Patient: sex M, age 48
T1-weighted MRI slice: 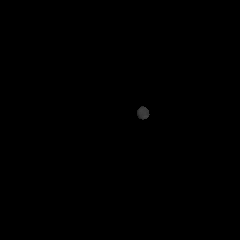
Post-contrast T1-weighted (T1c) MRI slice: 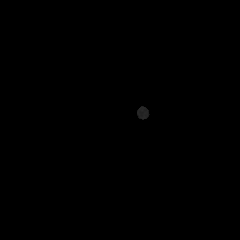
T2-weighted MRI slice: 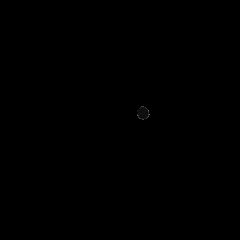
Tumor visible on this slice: no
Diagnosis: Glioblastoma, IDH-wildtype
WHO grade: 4